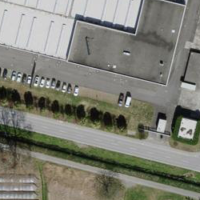
EUNIS habitat code: 54
Species observed at this site:
Juglans regia
Buteo buteo
Corvus cornix
Passer italiae